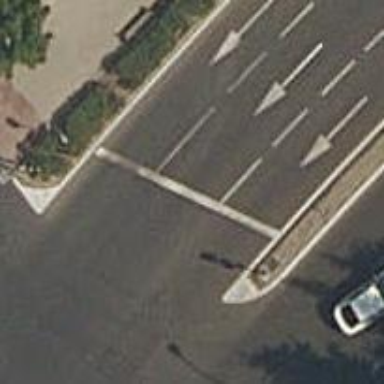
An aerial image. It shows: Road with traffic signals.